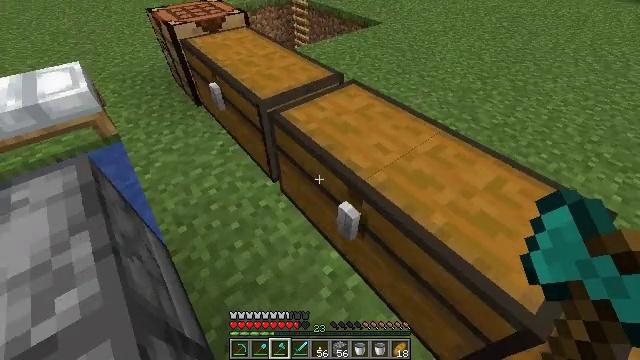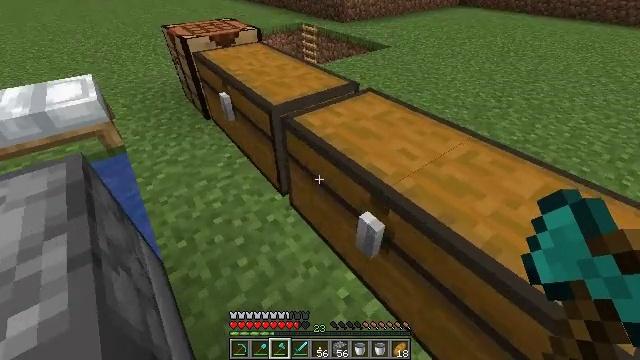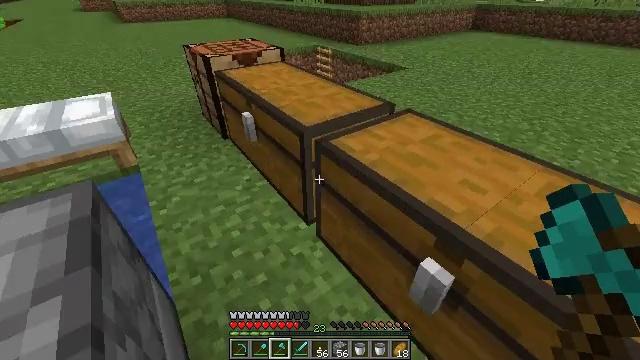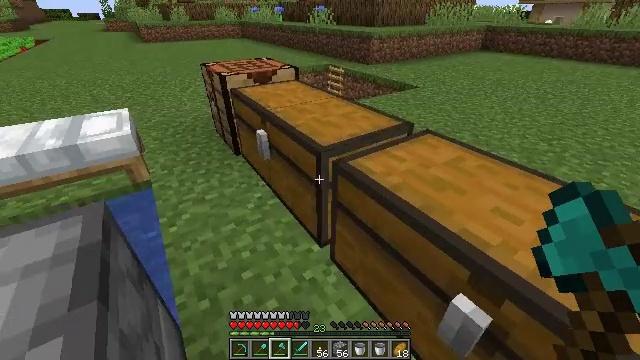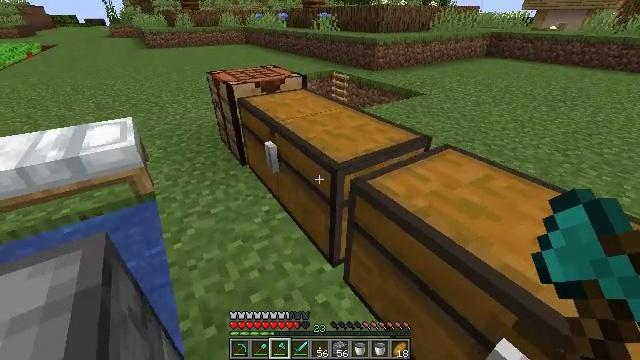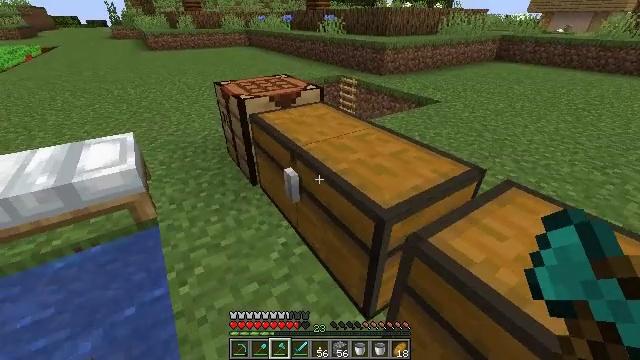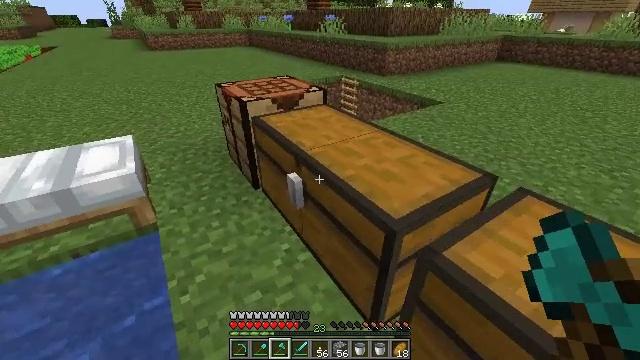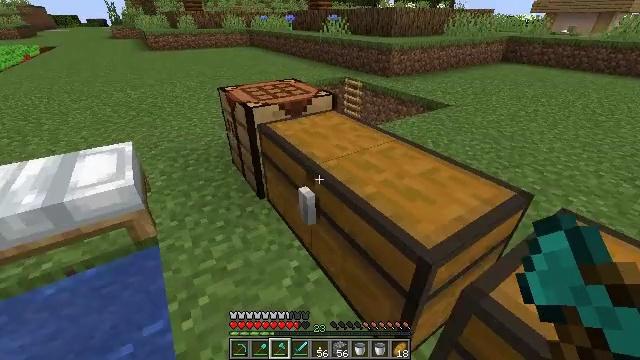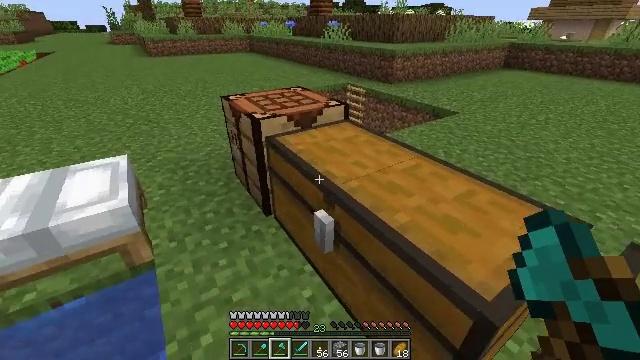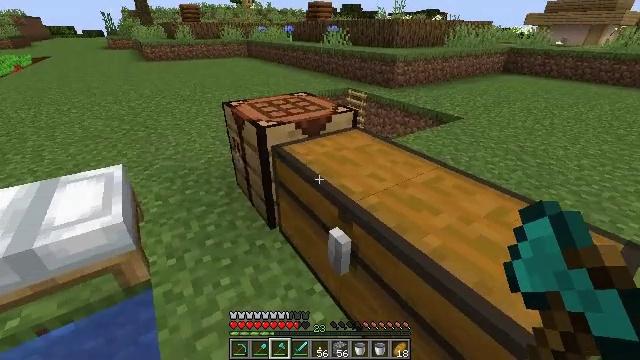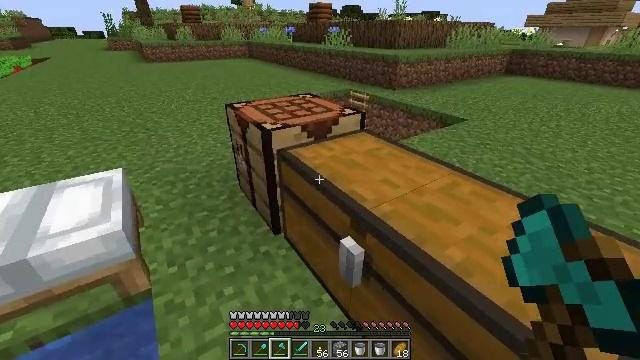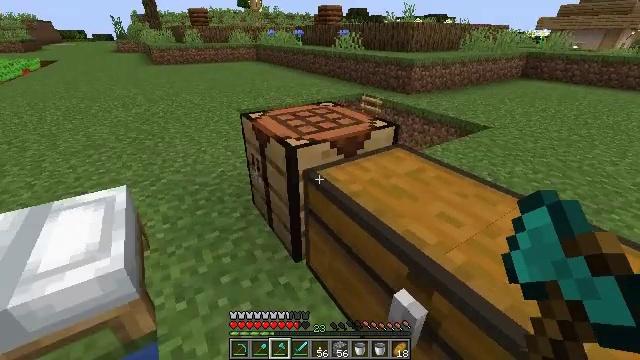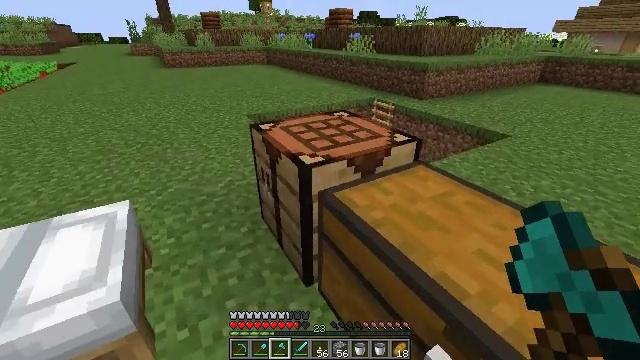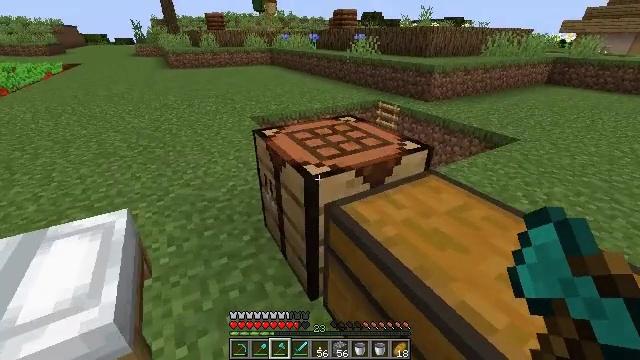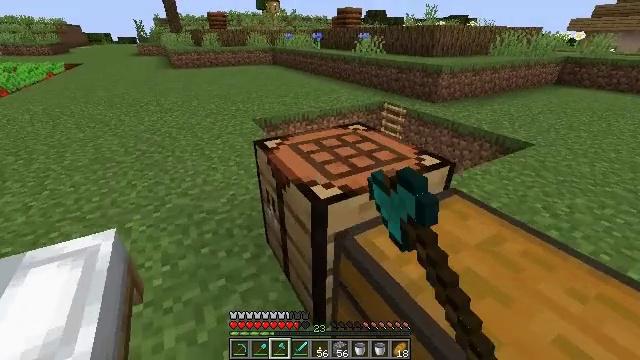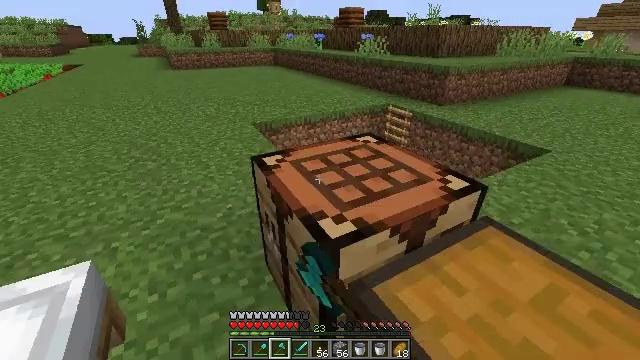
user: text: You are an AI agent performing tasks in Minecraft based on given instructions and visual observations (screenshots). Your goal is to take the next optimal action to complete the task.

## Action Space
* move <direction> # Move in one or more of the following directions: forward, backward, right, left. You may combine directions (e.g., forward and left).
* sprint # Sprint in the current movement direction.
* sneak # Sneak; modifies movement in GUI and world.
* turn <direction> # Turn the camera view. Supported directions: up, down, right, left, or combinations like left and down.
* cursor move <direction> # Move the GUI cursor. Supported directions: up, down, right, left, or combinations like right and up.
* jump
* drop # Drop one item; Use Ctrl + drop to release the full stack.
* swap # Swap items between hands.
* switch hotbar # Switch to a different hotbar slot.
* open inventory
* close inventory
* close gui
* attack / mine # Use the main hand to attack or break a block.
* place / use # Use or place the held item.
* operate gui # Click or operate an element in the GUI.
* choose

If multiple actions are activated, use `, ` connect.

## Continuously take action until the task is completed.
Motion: motion action
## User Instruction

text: Create pumpkin seeds with a pumpkin in your inventory.
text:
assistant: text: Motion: move forward and move left, turn left and up
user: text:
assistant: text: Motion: move forward and move left, turn left and up
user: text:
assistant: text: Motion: move forward and move left, turn left and up
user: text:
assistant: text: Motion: move forward and move left, turn up
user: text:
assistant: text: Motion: move forward and move left
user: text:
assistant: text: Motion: move forward and move left
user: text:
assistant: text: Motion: move forward and move left
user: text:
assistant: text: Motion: move forward and move left
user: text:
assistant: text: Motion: move forward and move left
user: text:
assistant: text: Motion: move forward and move left
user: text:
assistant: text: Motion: move forward, turn left
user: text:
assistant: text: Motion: move forward, turn left
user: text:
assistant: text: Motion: move forward, use / place
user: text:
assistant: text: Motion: move forward, use / place
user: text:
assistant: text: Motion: move forward, use / place
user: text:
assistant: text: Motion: no_op
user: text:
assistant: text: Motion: no_op
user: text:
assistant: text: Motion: no_op
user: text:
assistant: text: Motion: no_op
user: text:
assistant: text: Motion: no_op
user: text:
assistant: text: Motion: no_op
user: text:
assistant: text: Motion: no_op
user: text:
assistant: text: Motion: no_op
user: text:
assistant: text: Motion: no_op
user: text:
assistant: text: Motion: cursor move up
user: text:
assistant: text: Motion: no_op
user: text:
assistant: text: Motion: no_op
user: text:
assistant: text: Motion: cursor move right
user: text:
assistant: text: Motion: cursor move right
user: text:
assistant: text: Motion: no_op